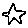
Label: star